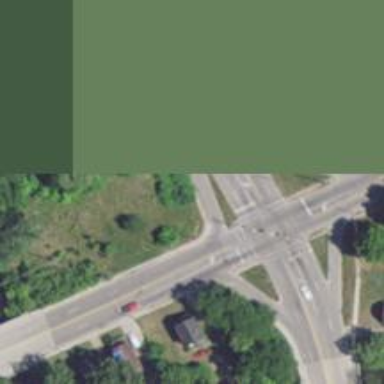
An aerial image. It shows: Asphalt road with secondary link designation.